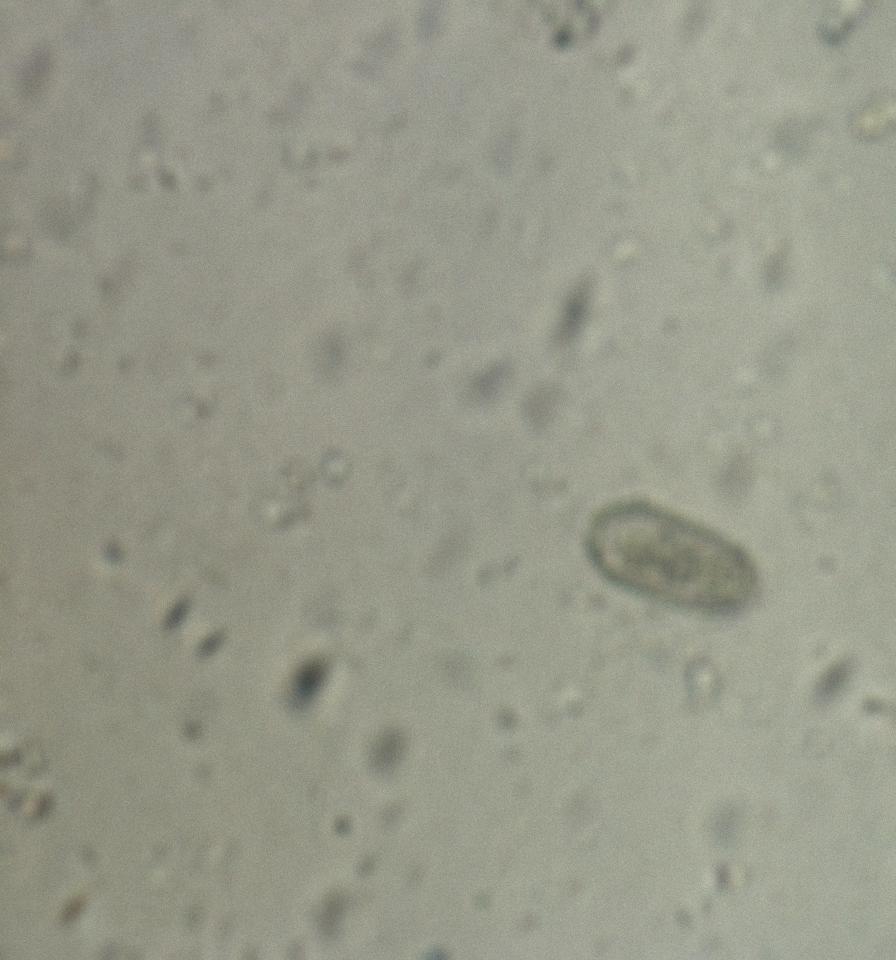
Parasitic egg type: Capillaria philippinensis